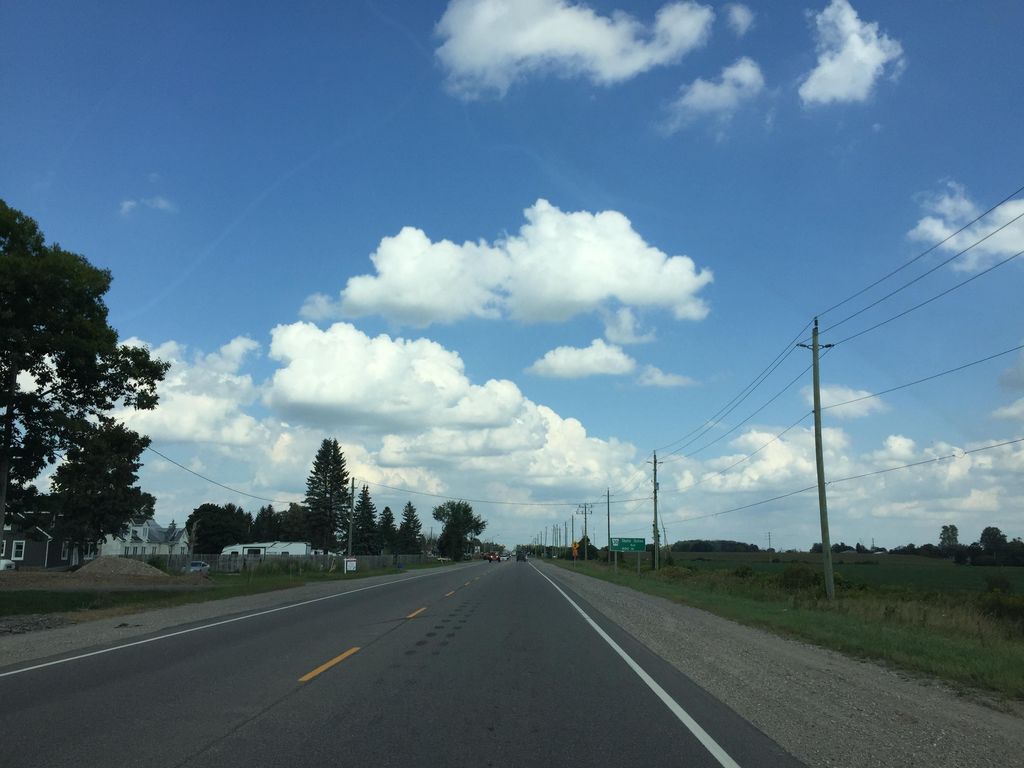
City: kitchener-waterloo